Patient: sex M, age 19
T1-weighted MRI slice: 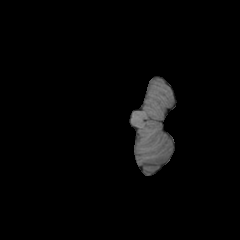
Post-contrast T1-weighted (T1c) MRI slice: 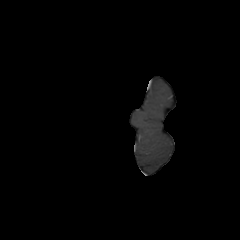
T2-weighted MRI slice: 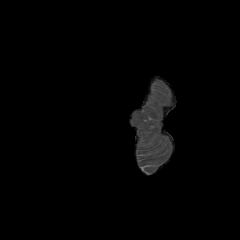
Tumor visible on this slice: no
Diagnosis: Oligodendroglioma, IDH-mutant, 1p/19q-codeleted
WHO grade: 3